Aerial crown-view tile of a tropical tree (Barro Colorado Island, Panama), acquired 20241014:
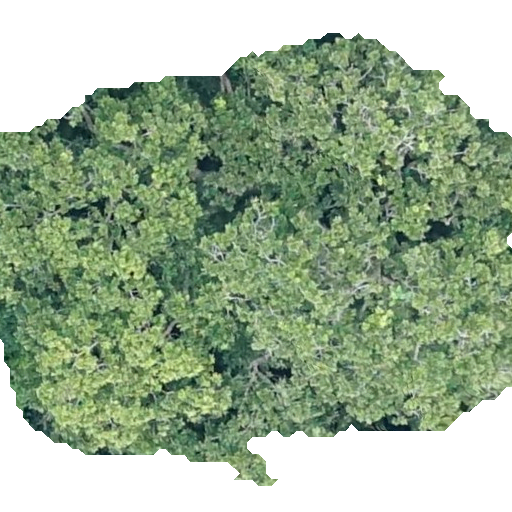
Species: Anacardium excelsum
GBIF accepted scientific name: Anacardium excelsum
Crown area: 292.584 m²